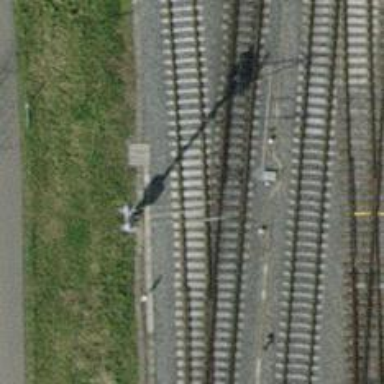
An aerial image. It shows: Railway switch.